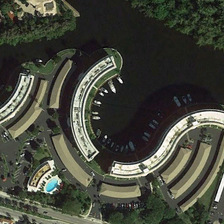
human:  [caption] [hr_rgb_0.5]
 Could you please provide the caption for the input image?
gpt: buildings with a swimming pool are near a boat with some boats .

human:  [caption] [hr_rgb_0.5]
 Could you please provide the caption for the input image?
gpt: buildings with a swimming pool are near a boat with some boats .

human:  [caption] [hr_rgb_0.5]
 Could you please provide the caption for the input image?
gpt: buildings with a swimming pool are near a boat with some boats .

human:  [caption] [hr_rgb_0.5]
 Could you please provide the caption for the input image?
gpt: buildings with a swimming pool are near a boat with some boats .

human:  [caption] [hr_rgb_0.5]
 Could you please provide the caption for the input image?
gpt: buildings with a swimming pool are near a boat with some boats .